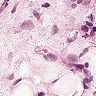
Metastatic tissue present: yes